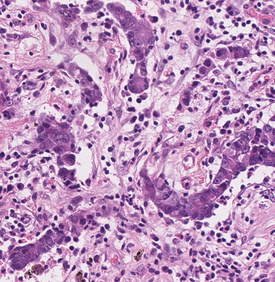
Tumor epithelial tissue: yes
Tumor-associated stroma tissue: yes
Normal tissue: no